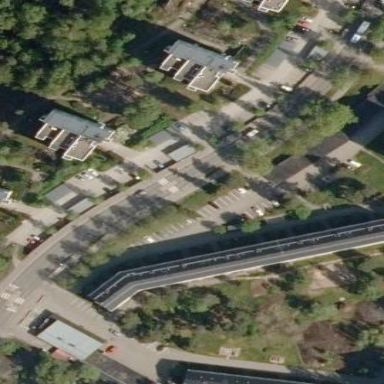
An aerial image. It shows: Parking area with surface.